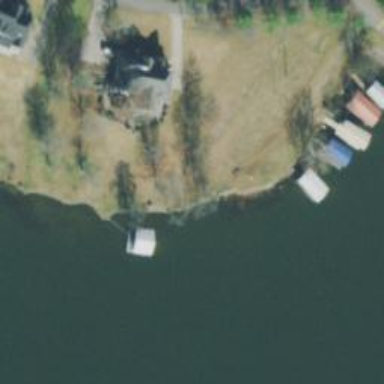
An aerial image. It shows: Dock by the waterway.